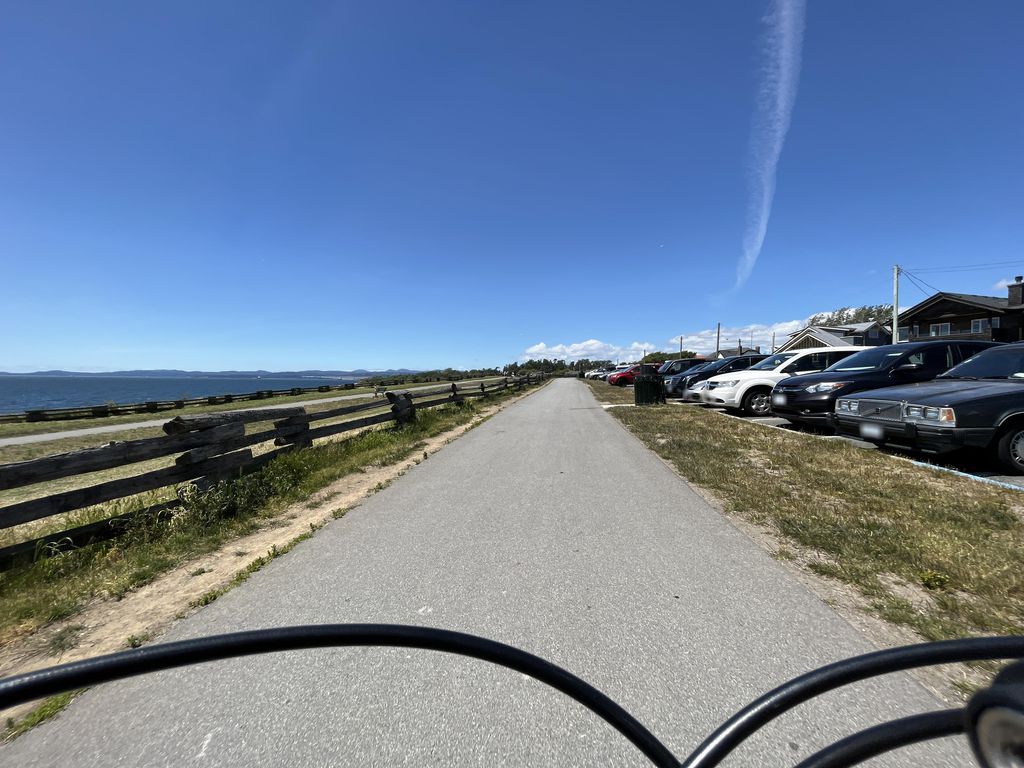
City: victoria